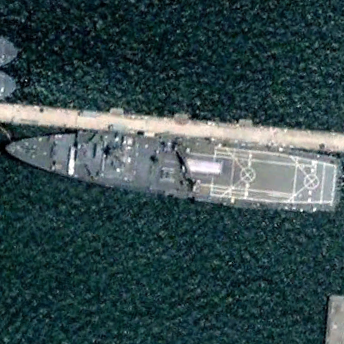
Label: combat